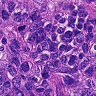
Metastatic tissue present: yes